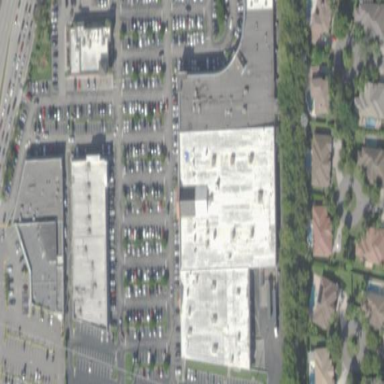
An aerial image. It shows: Retail area.